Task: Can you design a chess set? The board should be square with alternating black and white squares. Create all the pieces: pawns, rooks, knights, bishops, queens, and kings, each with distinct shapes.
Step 4541:
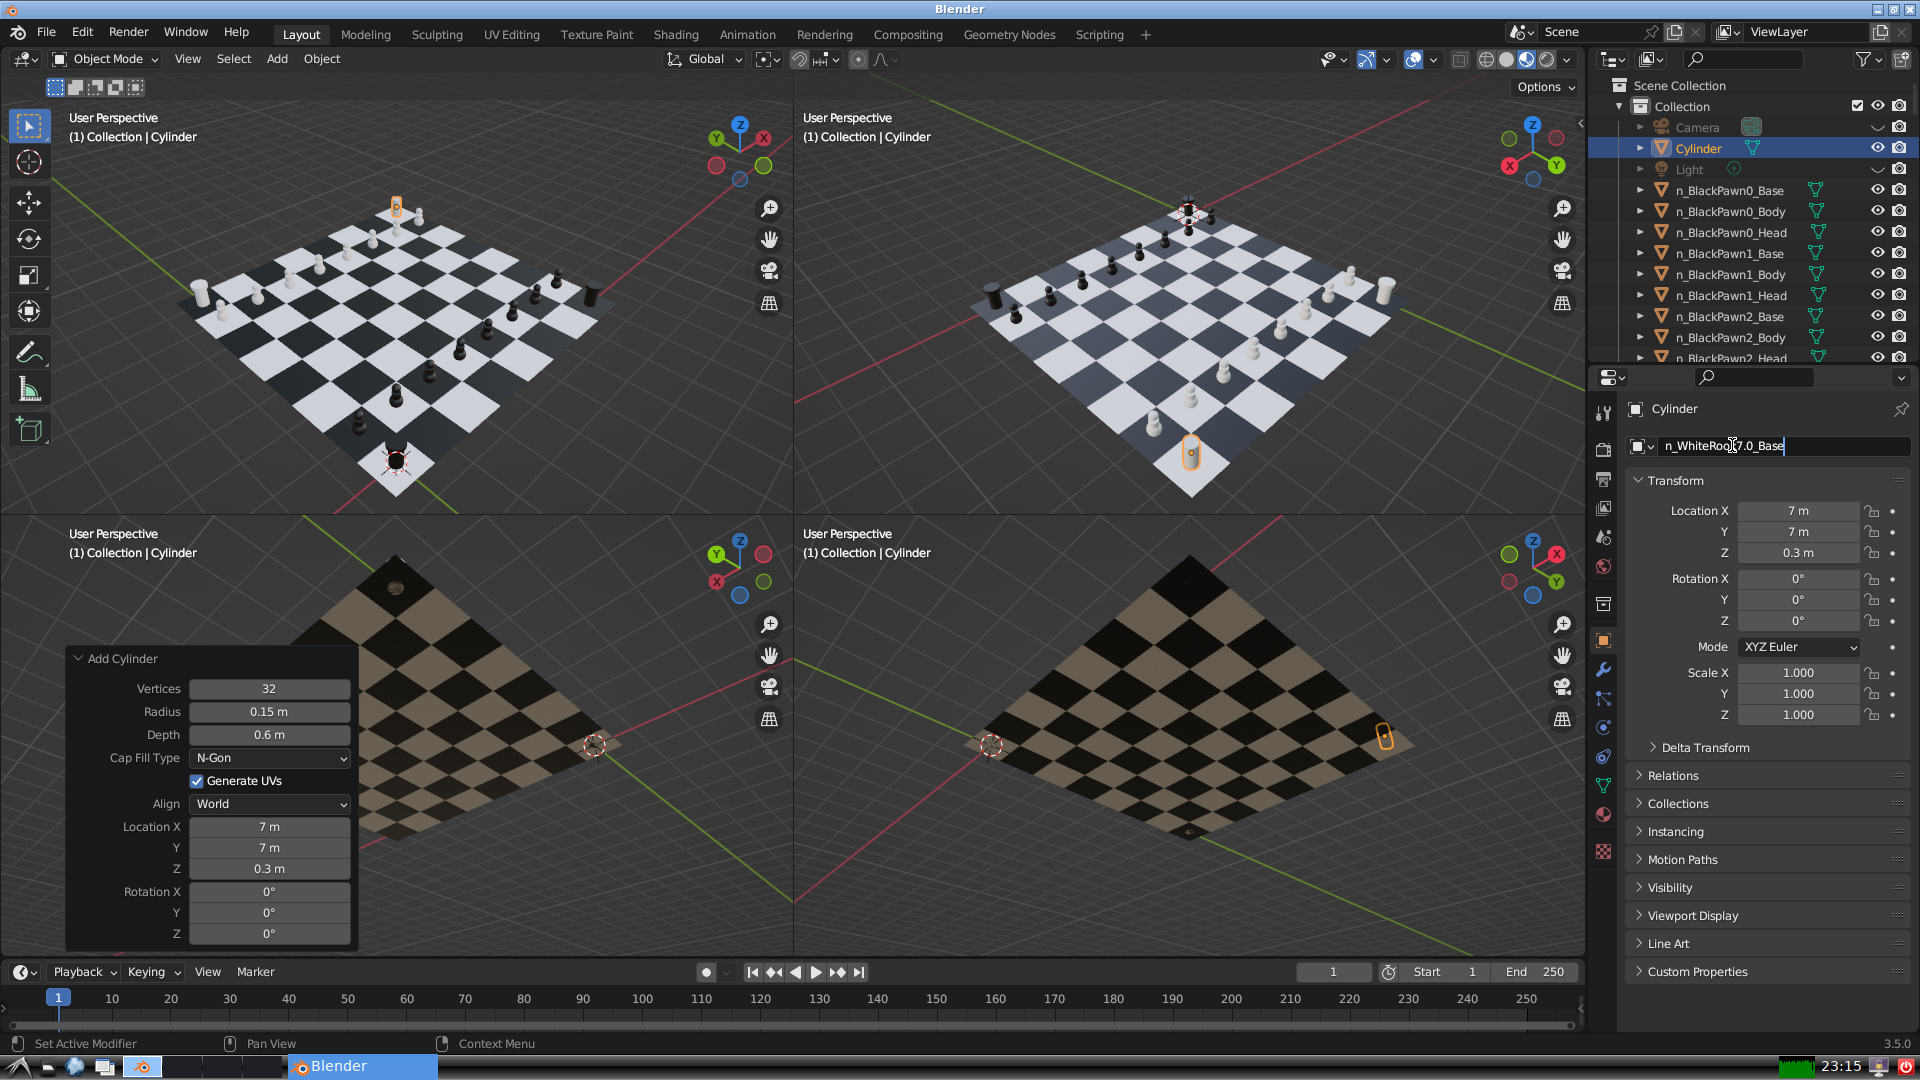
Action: {"key_press": ['Return']}